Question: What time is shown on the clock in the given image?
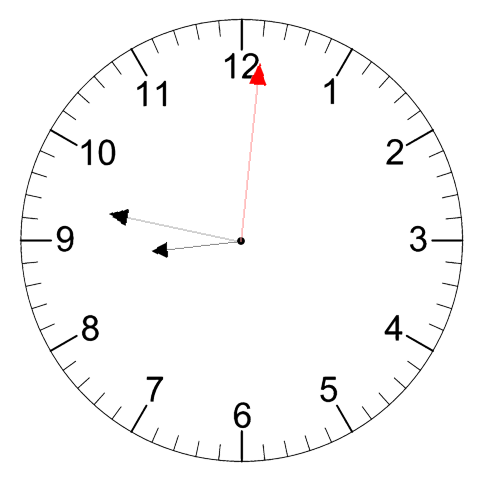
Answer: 08:47:01